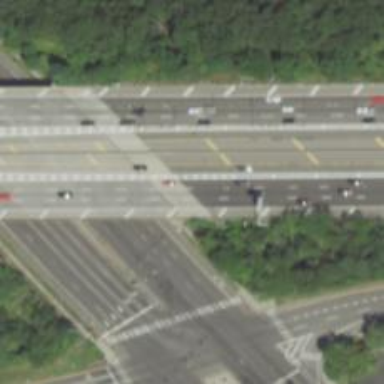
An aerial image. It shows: Bridge over motorway.